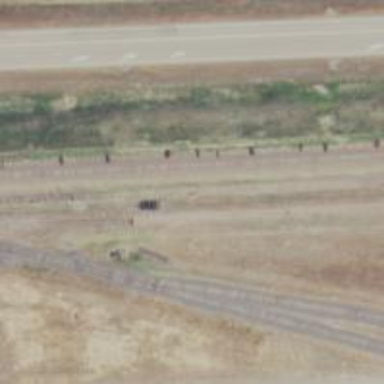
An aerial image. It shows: Abandoned railway siding.